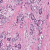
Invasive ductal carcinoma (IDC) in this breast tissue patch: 1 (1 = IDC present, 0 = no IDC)